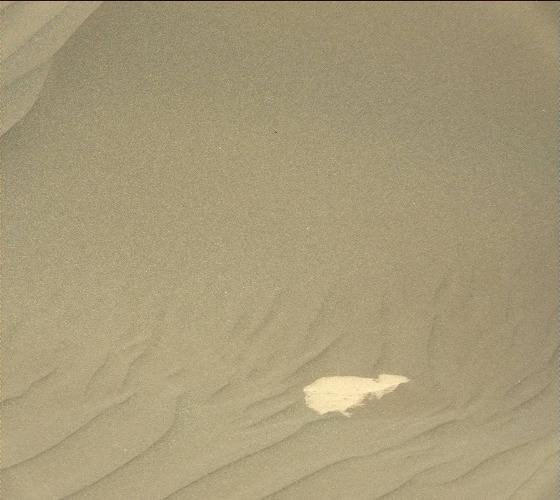
Terrain classes present: Background, Gravel / Sand / Soil